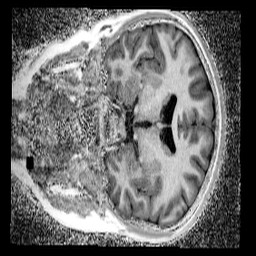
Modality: UNIT1_denoised
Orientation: coronal
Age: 11
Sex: male
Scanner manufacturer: siemens
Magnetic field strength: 3 T
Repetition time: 4 s
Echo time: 0.00299 s